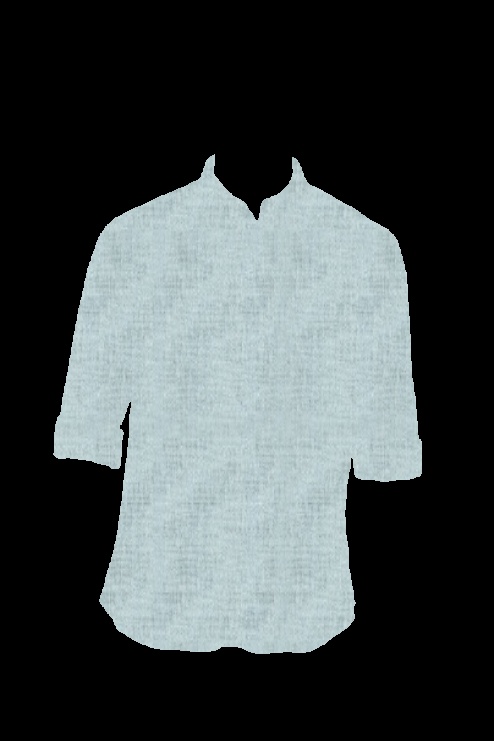
blue light linen tee